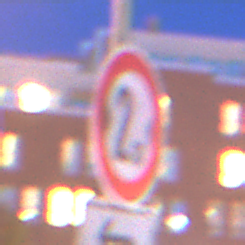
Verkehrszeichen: TatsaechlicheBreite2
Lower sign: RichtungsangabeDurchPfeile2
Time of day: Night
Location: Outdoor (Urban)
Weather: PartlyCloudy
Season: NotSpecified
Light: Artificial